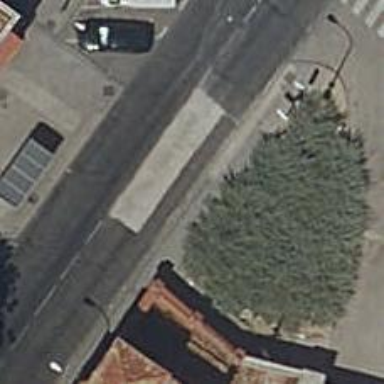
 serving as platform for public transportation."